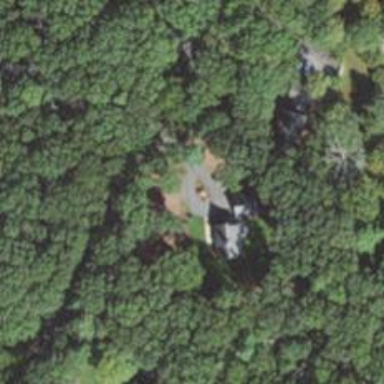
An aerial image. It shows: Residential driveway.